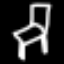
Label: chair